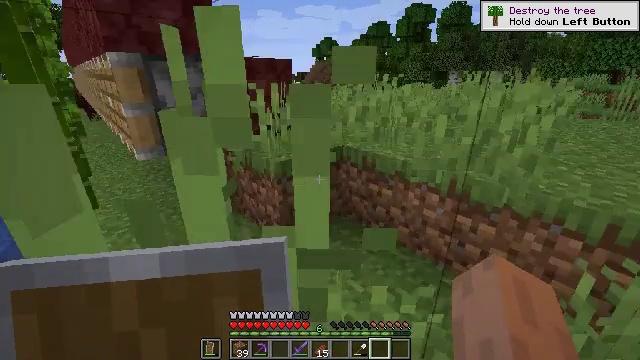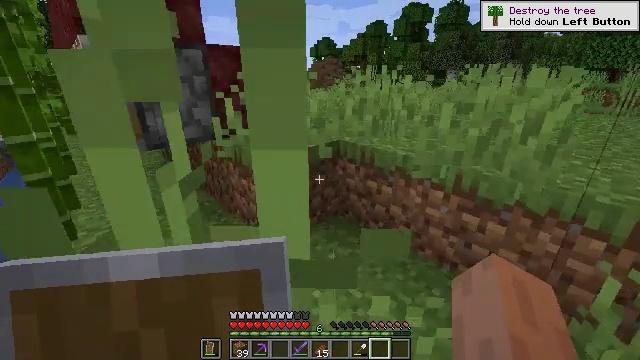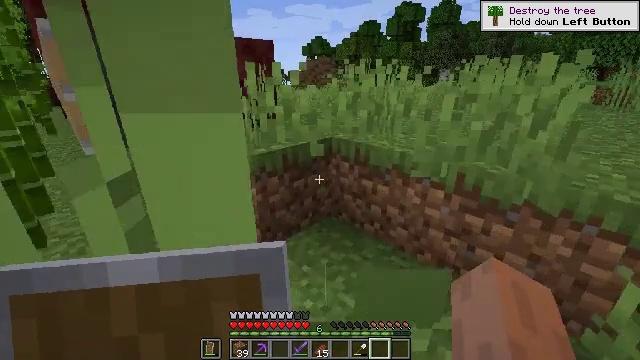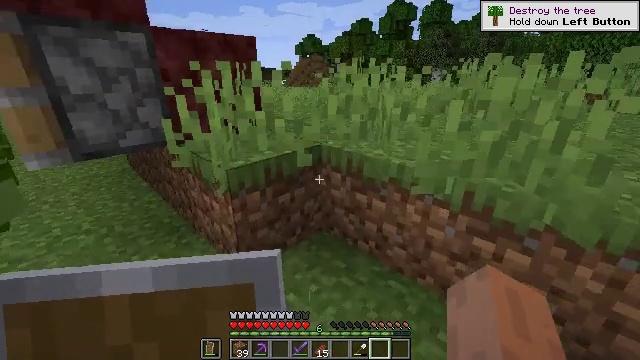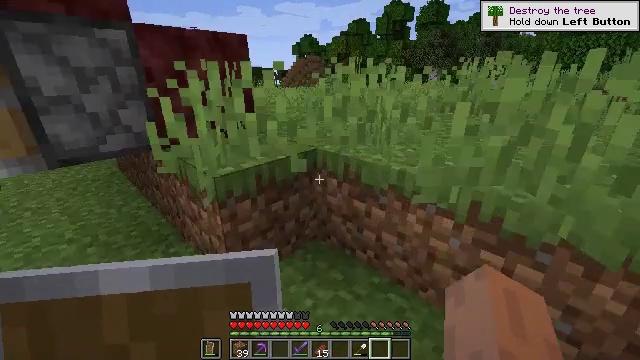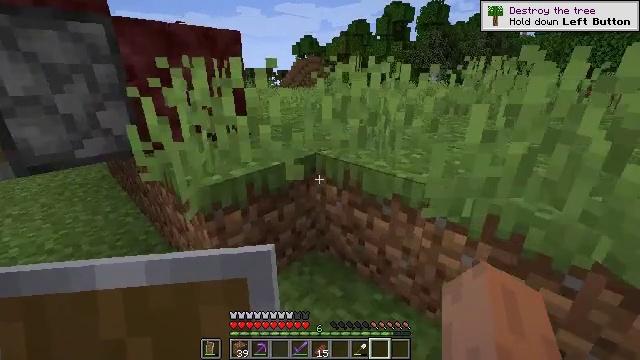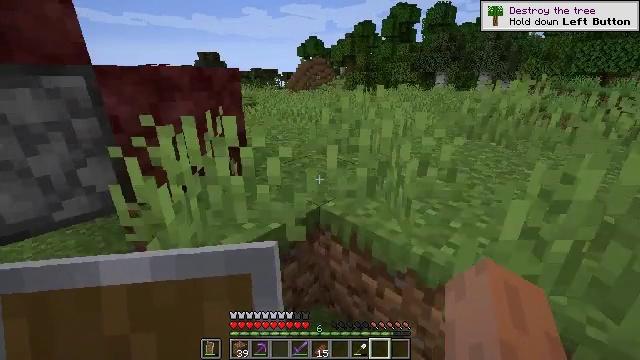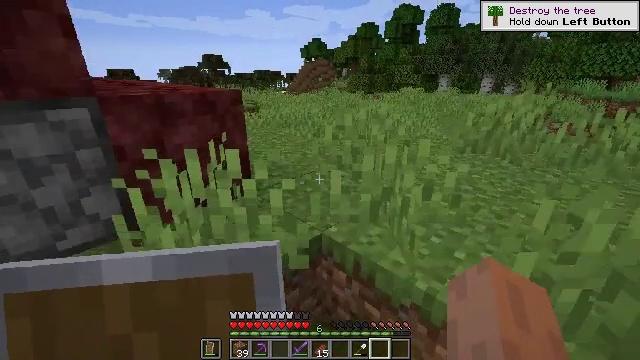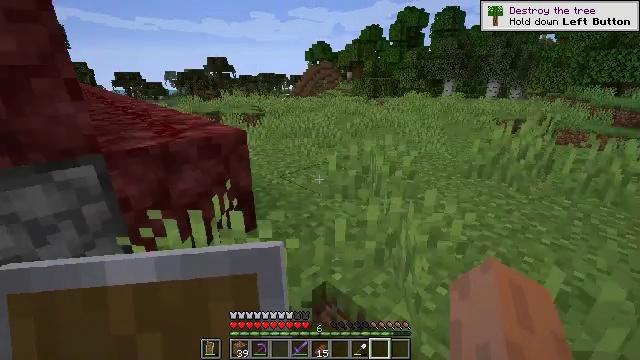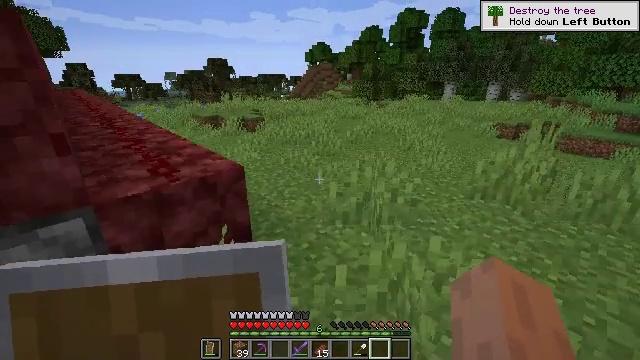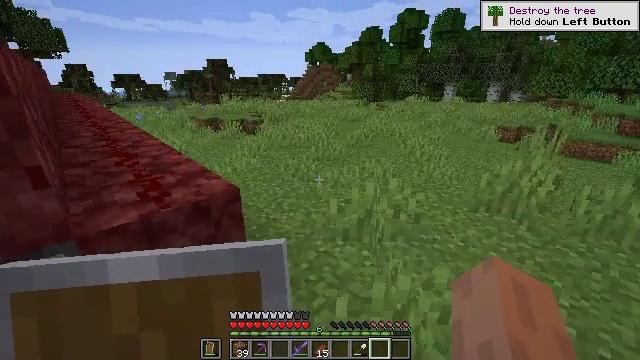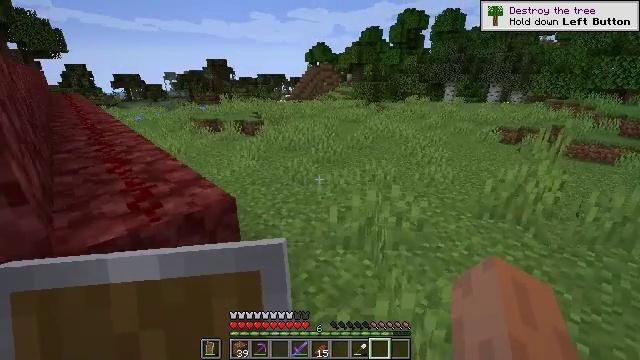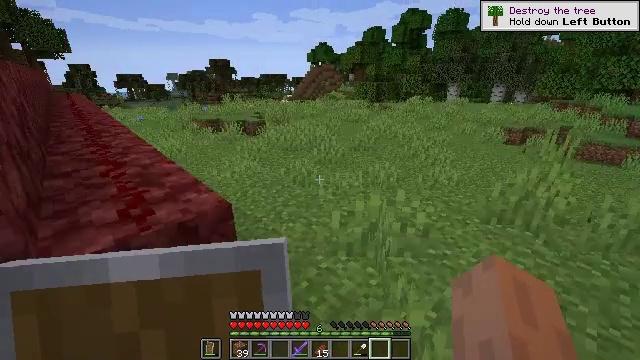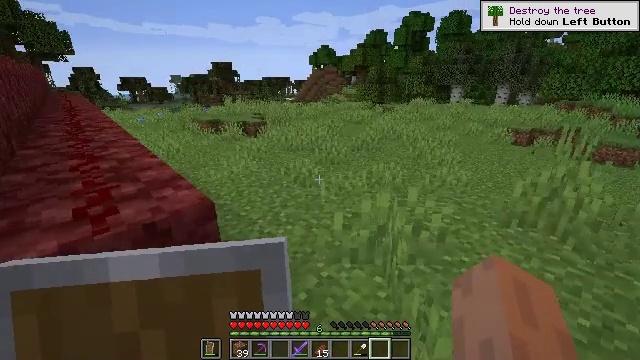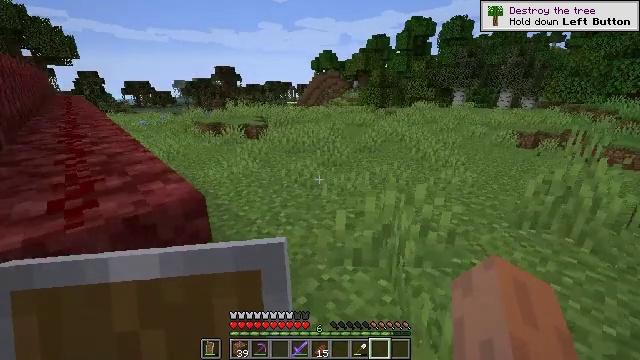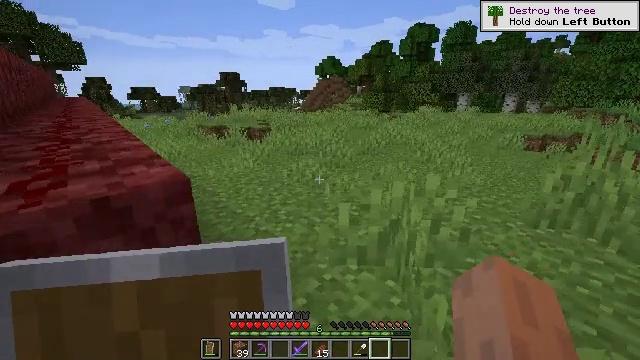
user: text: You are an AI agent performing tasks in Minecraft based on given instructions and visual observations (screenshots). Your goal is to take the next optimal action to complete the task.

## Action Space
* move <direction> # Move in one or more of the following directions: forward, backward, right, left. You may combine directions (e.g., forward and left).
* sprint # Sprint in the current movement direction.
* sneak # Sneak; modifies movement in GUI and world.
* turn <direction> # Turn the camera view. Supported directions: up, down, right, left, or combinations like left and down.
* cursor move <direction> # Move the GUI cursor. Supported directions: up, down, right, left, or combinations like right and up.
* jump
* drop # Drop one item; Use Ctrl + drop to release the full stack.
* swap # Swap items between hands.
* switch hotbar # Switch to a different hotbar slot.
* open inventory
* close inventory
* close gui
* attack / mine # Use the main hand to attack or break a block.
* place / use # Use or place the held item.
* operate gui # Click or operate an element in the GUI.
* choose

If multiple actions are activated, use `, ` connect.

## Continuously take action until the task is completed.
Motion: motion action
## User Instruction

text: Attack the observer device.
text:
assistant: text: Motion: move forward
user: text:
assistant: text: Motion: move forward, turn right
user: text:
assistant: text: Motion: move forward, turn right
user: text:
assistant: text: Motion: move forward
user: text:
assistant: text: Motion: move forward
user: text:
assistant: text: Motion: move forward, turn left, jump
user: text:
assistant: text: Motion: move forward, jump
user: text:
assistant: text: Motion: move forward, jump
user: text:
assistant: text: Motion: move forward, jump
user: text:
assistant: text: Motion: move forward, jump
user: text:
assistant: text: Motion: move forward, jump
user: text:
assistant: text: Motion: move forward, jump
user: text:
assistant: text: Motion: move forward
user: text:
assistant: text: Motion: move forward
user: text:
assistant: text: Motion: move forward, turn up
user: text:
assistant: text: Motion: move forward, turn left and up
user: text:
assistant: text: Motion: move forward
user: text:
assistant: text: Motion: move forward
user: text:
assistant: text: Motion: move forward, turn left
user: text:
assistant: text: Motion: move forward, turn left
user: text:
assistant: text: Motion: move forward
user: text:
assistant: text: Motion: move forward, jump
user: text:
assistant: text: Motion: move forward, jump
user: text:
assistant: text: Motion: move forward, jump
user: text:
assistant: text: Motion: move forward, turn left
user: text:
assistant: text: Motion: move forward, turn left and down
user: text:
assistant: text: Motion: move forward, turn left and down
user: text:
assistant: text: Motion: move forward, turn left and down
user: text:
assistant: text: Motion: move forward, turn left
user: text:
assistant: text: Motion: move forward, turn left